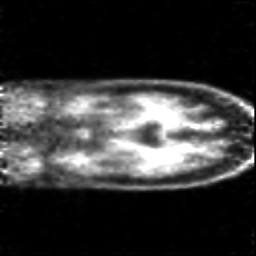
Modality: PET
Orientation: coronal
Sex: female
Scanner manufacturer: siemens